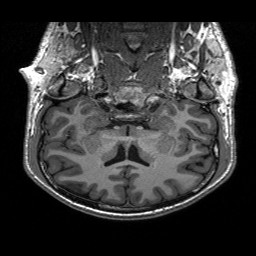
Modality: T1w
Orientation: sagittal
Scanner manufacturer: siemens
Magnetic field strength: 3 T
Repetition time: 2.3 s
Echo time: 0.00197 s